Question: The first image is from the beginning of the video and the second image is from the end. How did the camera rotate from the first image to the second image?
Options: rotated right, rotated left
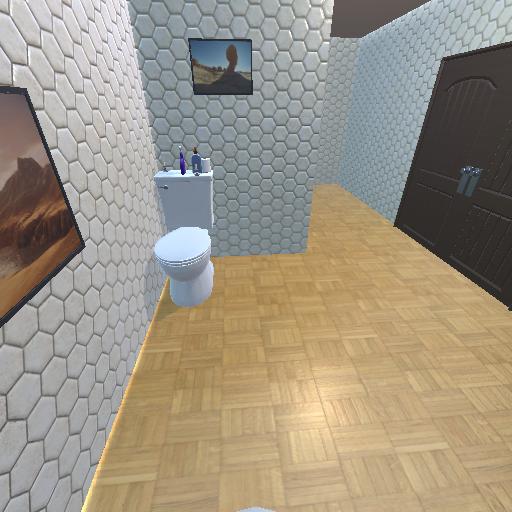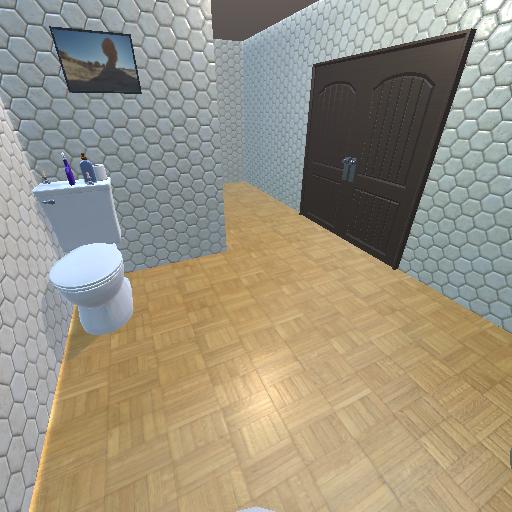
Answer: rotated right